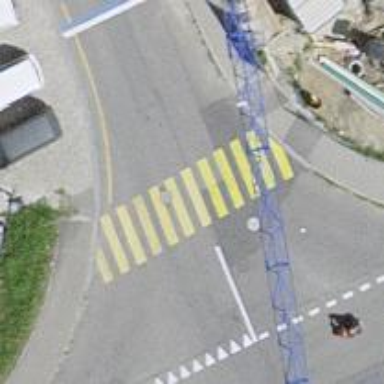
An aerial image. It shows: Zebra crossing on the road.